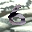
Label: 6